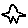
Label: star